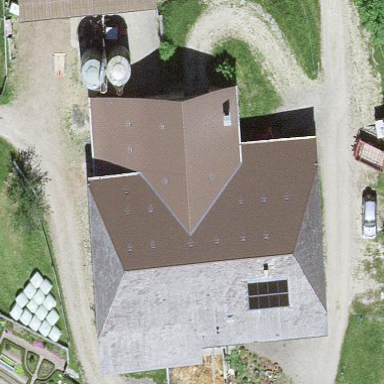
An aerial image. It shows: Farm building.